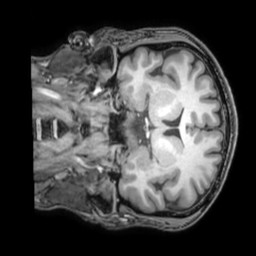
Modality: T1w
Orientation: coronal
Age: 37
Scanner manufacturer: philips
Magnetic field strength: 3 T
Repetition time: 0.007 s
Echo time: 0.003501 s